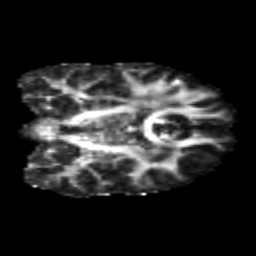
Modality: FA
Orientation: coronal
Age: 25
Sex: male
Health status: healthy
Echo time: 0.074 s